Aerial crown-view tile of a tropical tree (Barro Colorado Island, Panama), acquired 20250414:
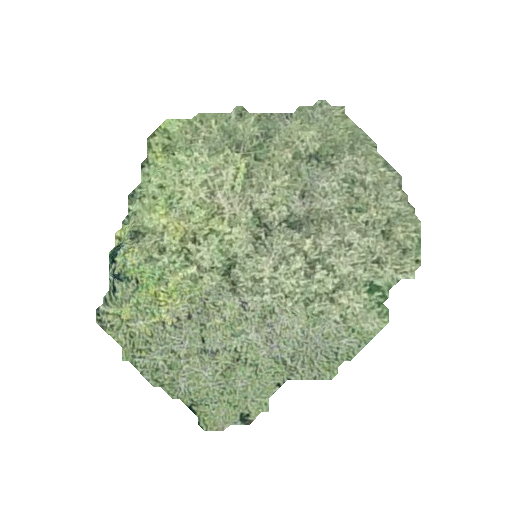
Species: Quararibea stenophylla
GBIF accepted scientific name: Quararibea stenophylla
Crown area: 109.313 m²